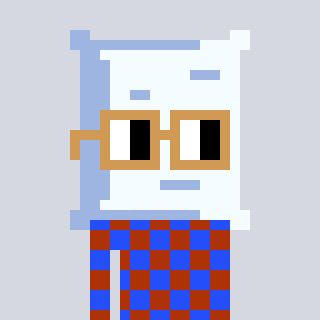
a pixel art character with square brown glasses, a pillow-shaped head and a hotbrown-colored body on a cool background